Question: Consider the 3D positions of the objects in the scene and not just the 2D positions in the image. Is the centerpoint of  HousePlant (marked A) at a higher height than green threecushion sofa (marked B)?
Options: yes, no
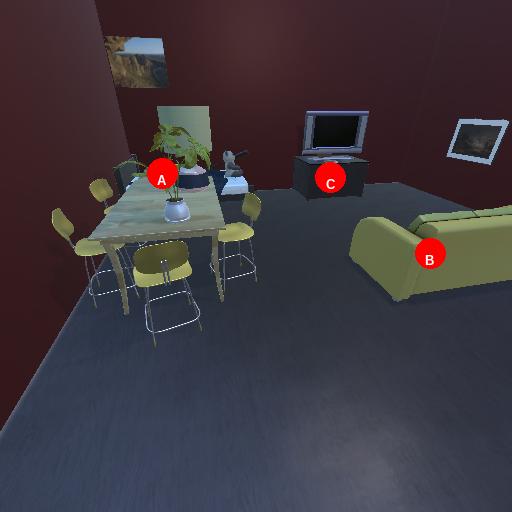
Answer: yes